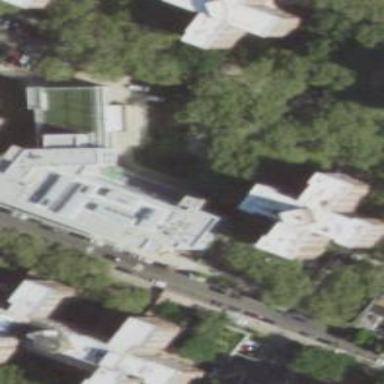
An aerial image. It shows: Part of building is shown in the image.